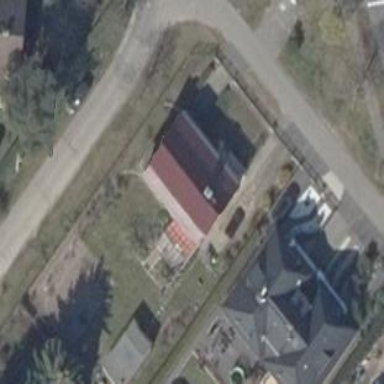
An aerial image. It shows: Detached building.